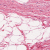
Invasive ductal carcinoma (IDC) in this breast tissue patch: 0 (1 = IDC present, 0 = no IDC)